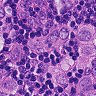
Metastatic tissue present: yes